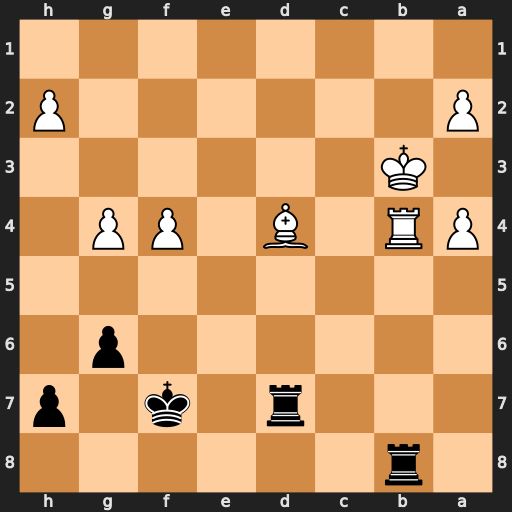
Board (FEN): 1r6/3r1k1p/6p1/8/PR1B1PP1/1K6/P6P/8
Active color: b
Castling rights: -
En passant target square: -
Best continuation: Rxb4+ Kxb4 Rxd4+